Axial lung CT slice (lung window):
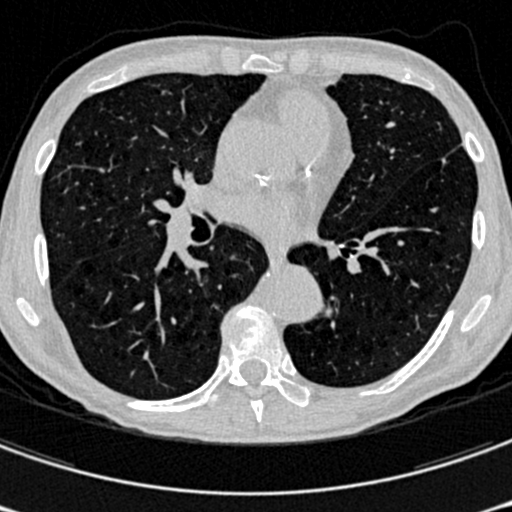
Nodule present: no